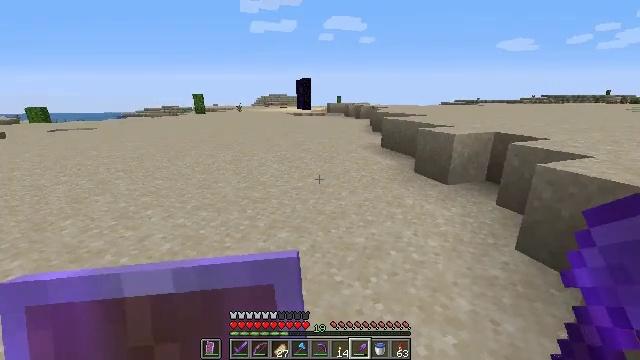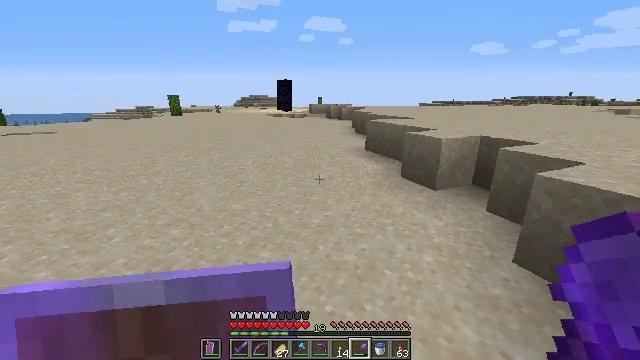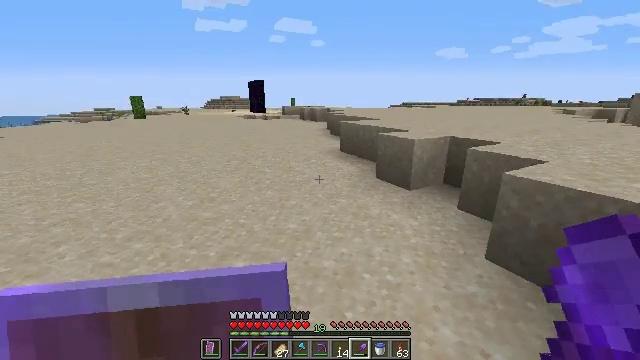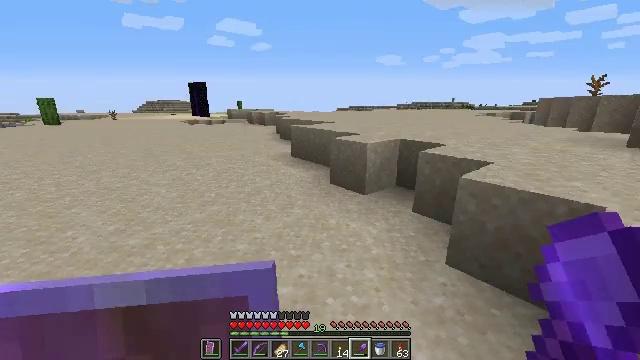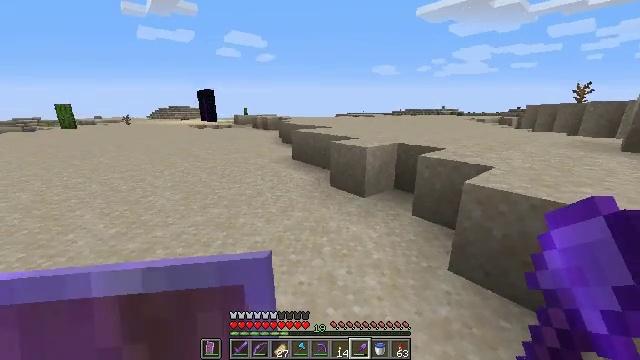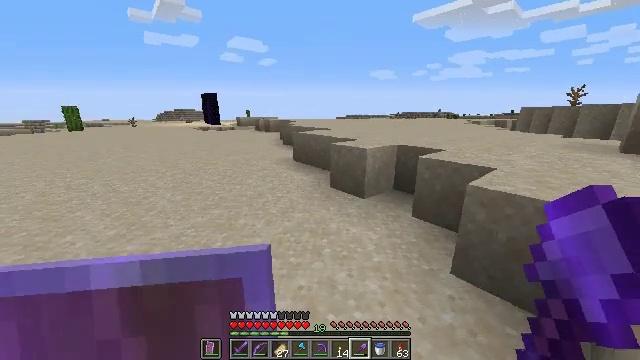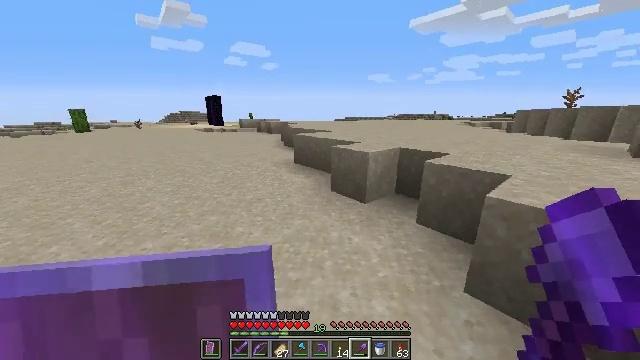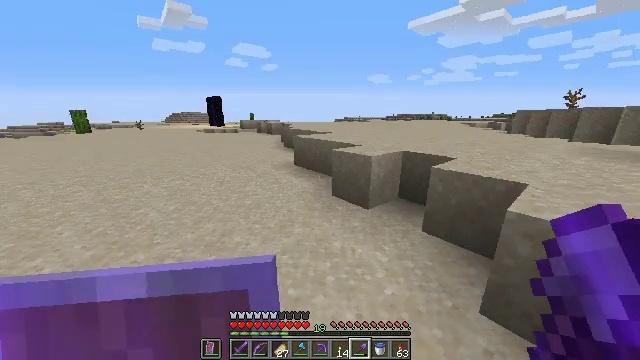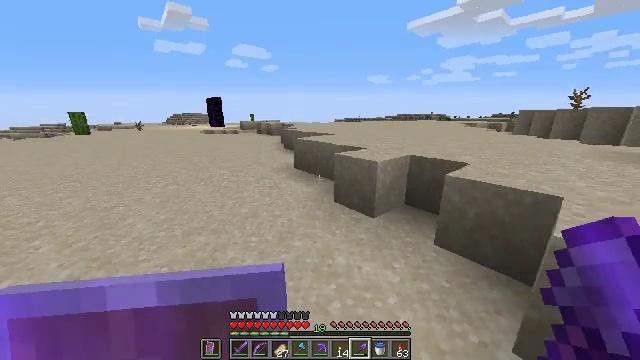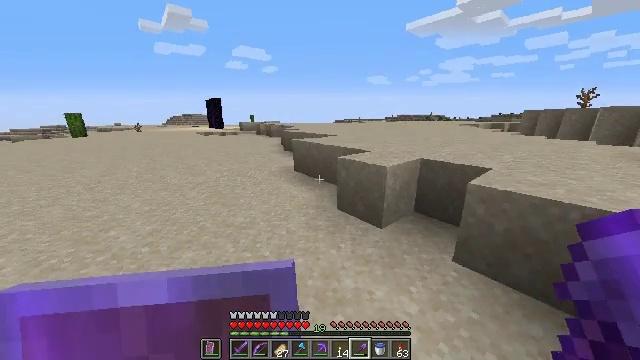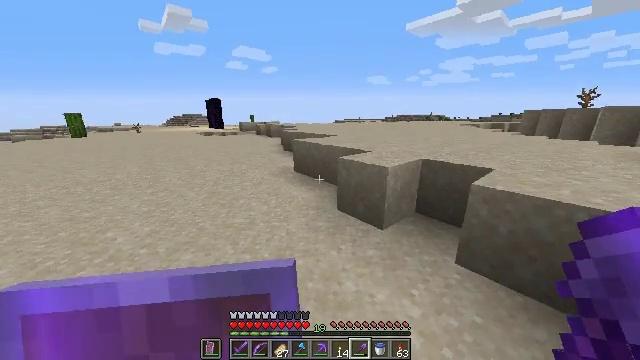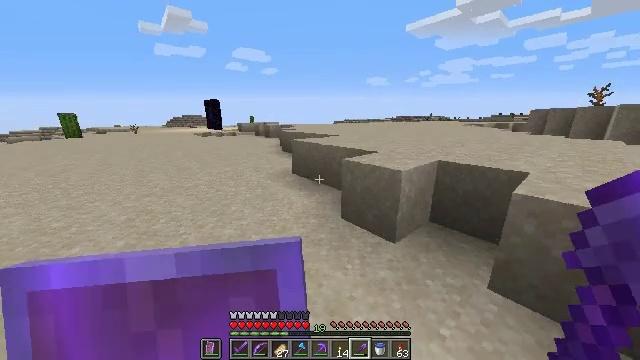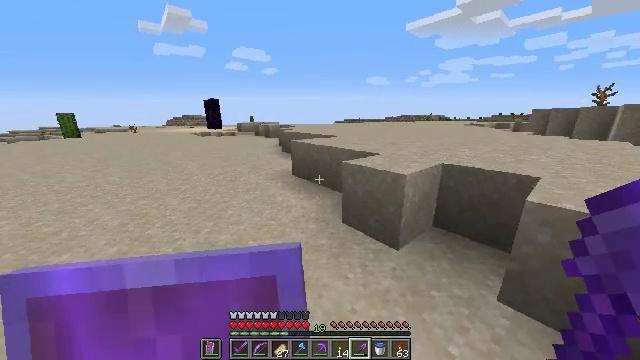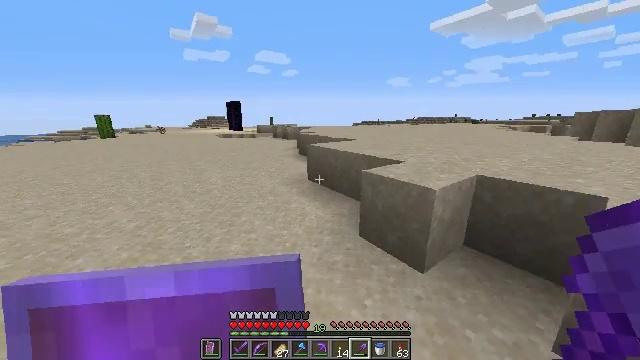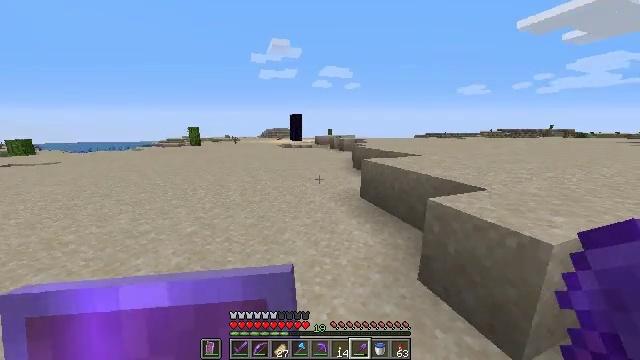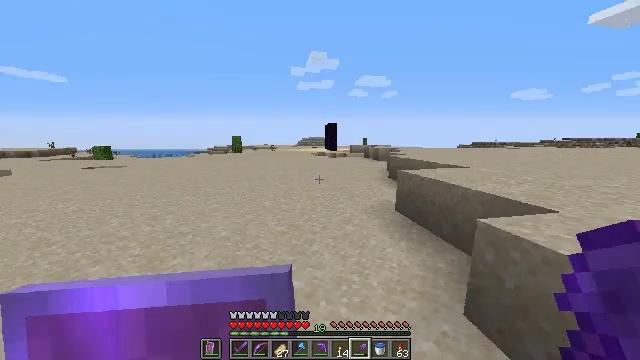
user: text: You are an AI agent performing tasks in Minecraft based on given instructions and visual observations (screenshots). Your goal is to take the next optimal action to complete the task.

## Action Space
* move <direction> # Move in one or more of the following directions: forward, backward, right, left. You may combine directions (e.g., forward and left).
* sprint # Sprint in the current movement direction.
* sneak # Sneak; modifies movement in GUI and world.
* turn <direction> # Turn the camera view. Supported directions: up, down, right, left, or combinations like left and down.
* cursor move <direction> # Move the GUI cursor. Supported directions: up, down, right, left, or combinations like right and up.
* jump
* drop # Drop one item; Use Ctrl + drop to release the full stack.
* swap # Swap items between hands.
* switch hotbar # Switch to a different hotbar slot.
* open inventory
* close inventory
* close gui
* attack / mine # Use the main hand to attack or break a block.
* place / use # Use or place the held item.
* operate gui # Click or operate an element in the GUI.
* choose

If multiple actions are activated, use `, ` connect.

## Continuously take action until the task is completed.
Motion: motion action
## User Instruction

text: Break the sand block.
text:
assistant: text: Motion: move forward, turn right
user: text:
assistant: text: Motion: move forward, turn right
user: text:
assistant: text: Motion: move forward, sprint, turn right
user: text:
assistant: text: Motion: move forward, sprint
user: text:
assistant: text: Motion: move forward, sprint
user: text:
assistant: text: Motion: move forward, sprint
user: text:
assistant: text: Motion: move forward, sprint
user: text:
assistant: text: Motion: move forward, sprint
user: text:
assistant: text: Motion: move forward, sprint
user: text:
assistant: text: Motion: move forward, sprint
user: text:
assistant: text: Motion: move forward, sprint
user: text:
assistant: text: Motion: move forward, sprint
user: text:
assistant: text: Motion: move forward, sprint, turn left
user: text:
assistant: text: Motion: move forward, sprint, turn left and up
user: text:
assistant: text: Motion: move forward, sprint, turn left and up
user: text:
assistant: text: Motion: move forward, sprint
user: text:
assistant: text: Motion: move forward, sprint
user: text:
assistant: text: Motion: move forward, sprint
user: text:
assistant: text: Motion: move forward, sprint
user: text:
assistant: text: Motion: move forward, sprint
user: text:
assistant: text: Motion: move forward, sprint
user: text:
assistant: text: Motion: move forward, sprint, turn left
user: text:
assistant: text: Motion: move forward, sprint, turn left
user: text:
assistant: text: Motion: move forward, sprint, turn left
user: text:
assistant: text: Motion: move forward, sprint, turn left
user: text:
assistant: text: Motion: move forward, sprint
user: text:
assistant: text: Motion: move forward, sprint
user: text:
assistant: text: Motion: move forward, sprint
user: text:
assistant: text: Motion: move forward, sprint
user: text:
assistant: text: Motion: move forward, sprint